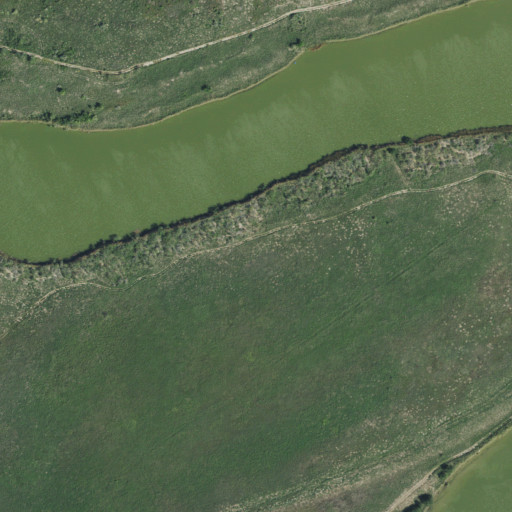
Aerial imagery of levee in Texas named Stell-Lind Banco Number 128 containing herbaceous wetlands, open water, and barren land